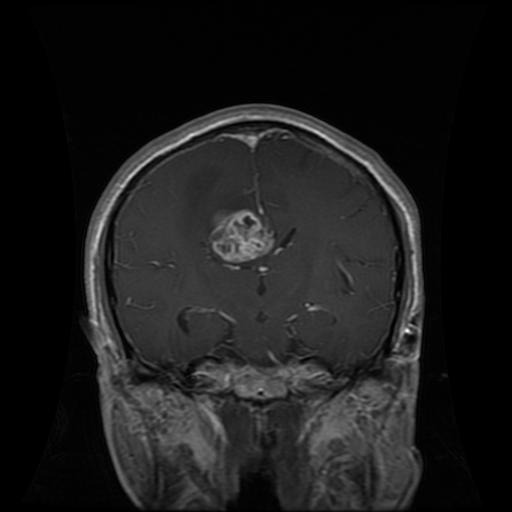
Label: glioma